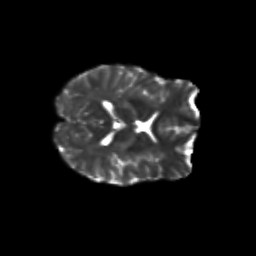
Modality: T2w
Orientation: axial
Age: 31
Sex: female
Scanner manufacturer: siemens
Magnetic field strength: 3 T
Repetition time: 3.5 s
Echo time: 0.125 s